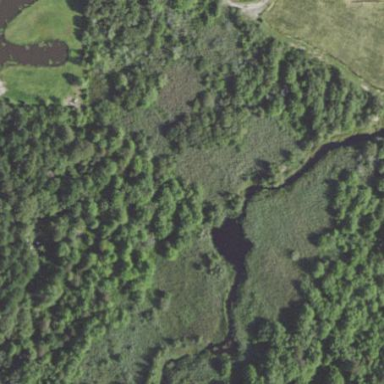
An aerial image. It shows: Marshy wetland area.